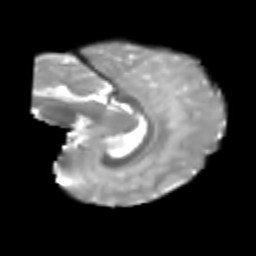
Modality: T2w
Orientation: sagittal
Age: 5
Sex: female
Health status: healthy